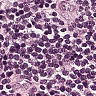
Metastatic tissue present: no